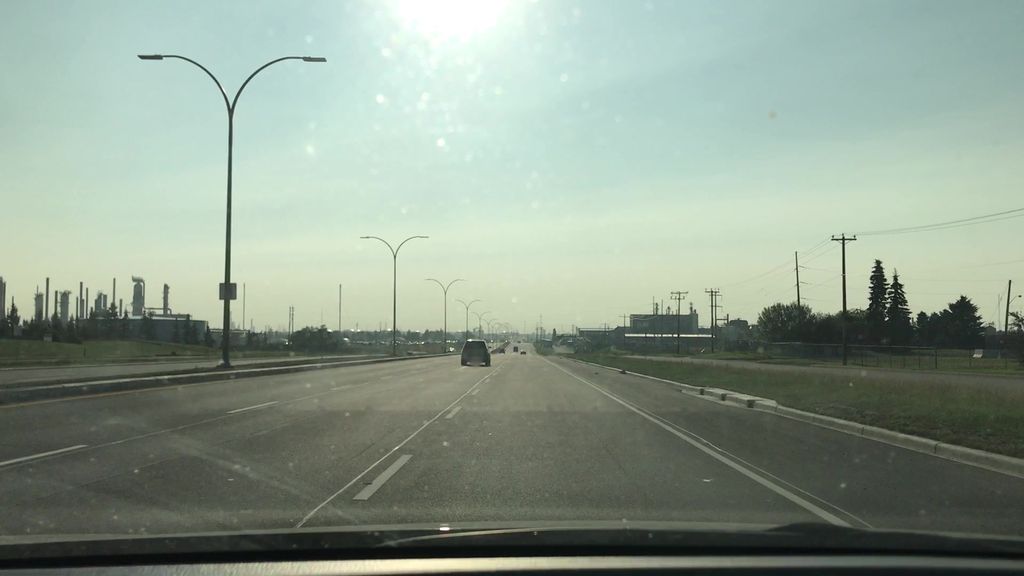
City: edmonton